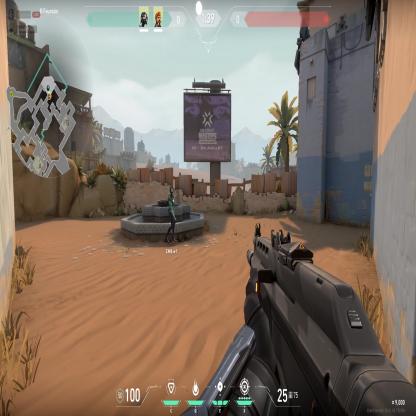
Label: teammate